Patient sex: M
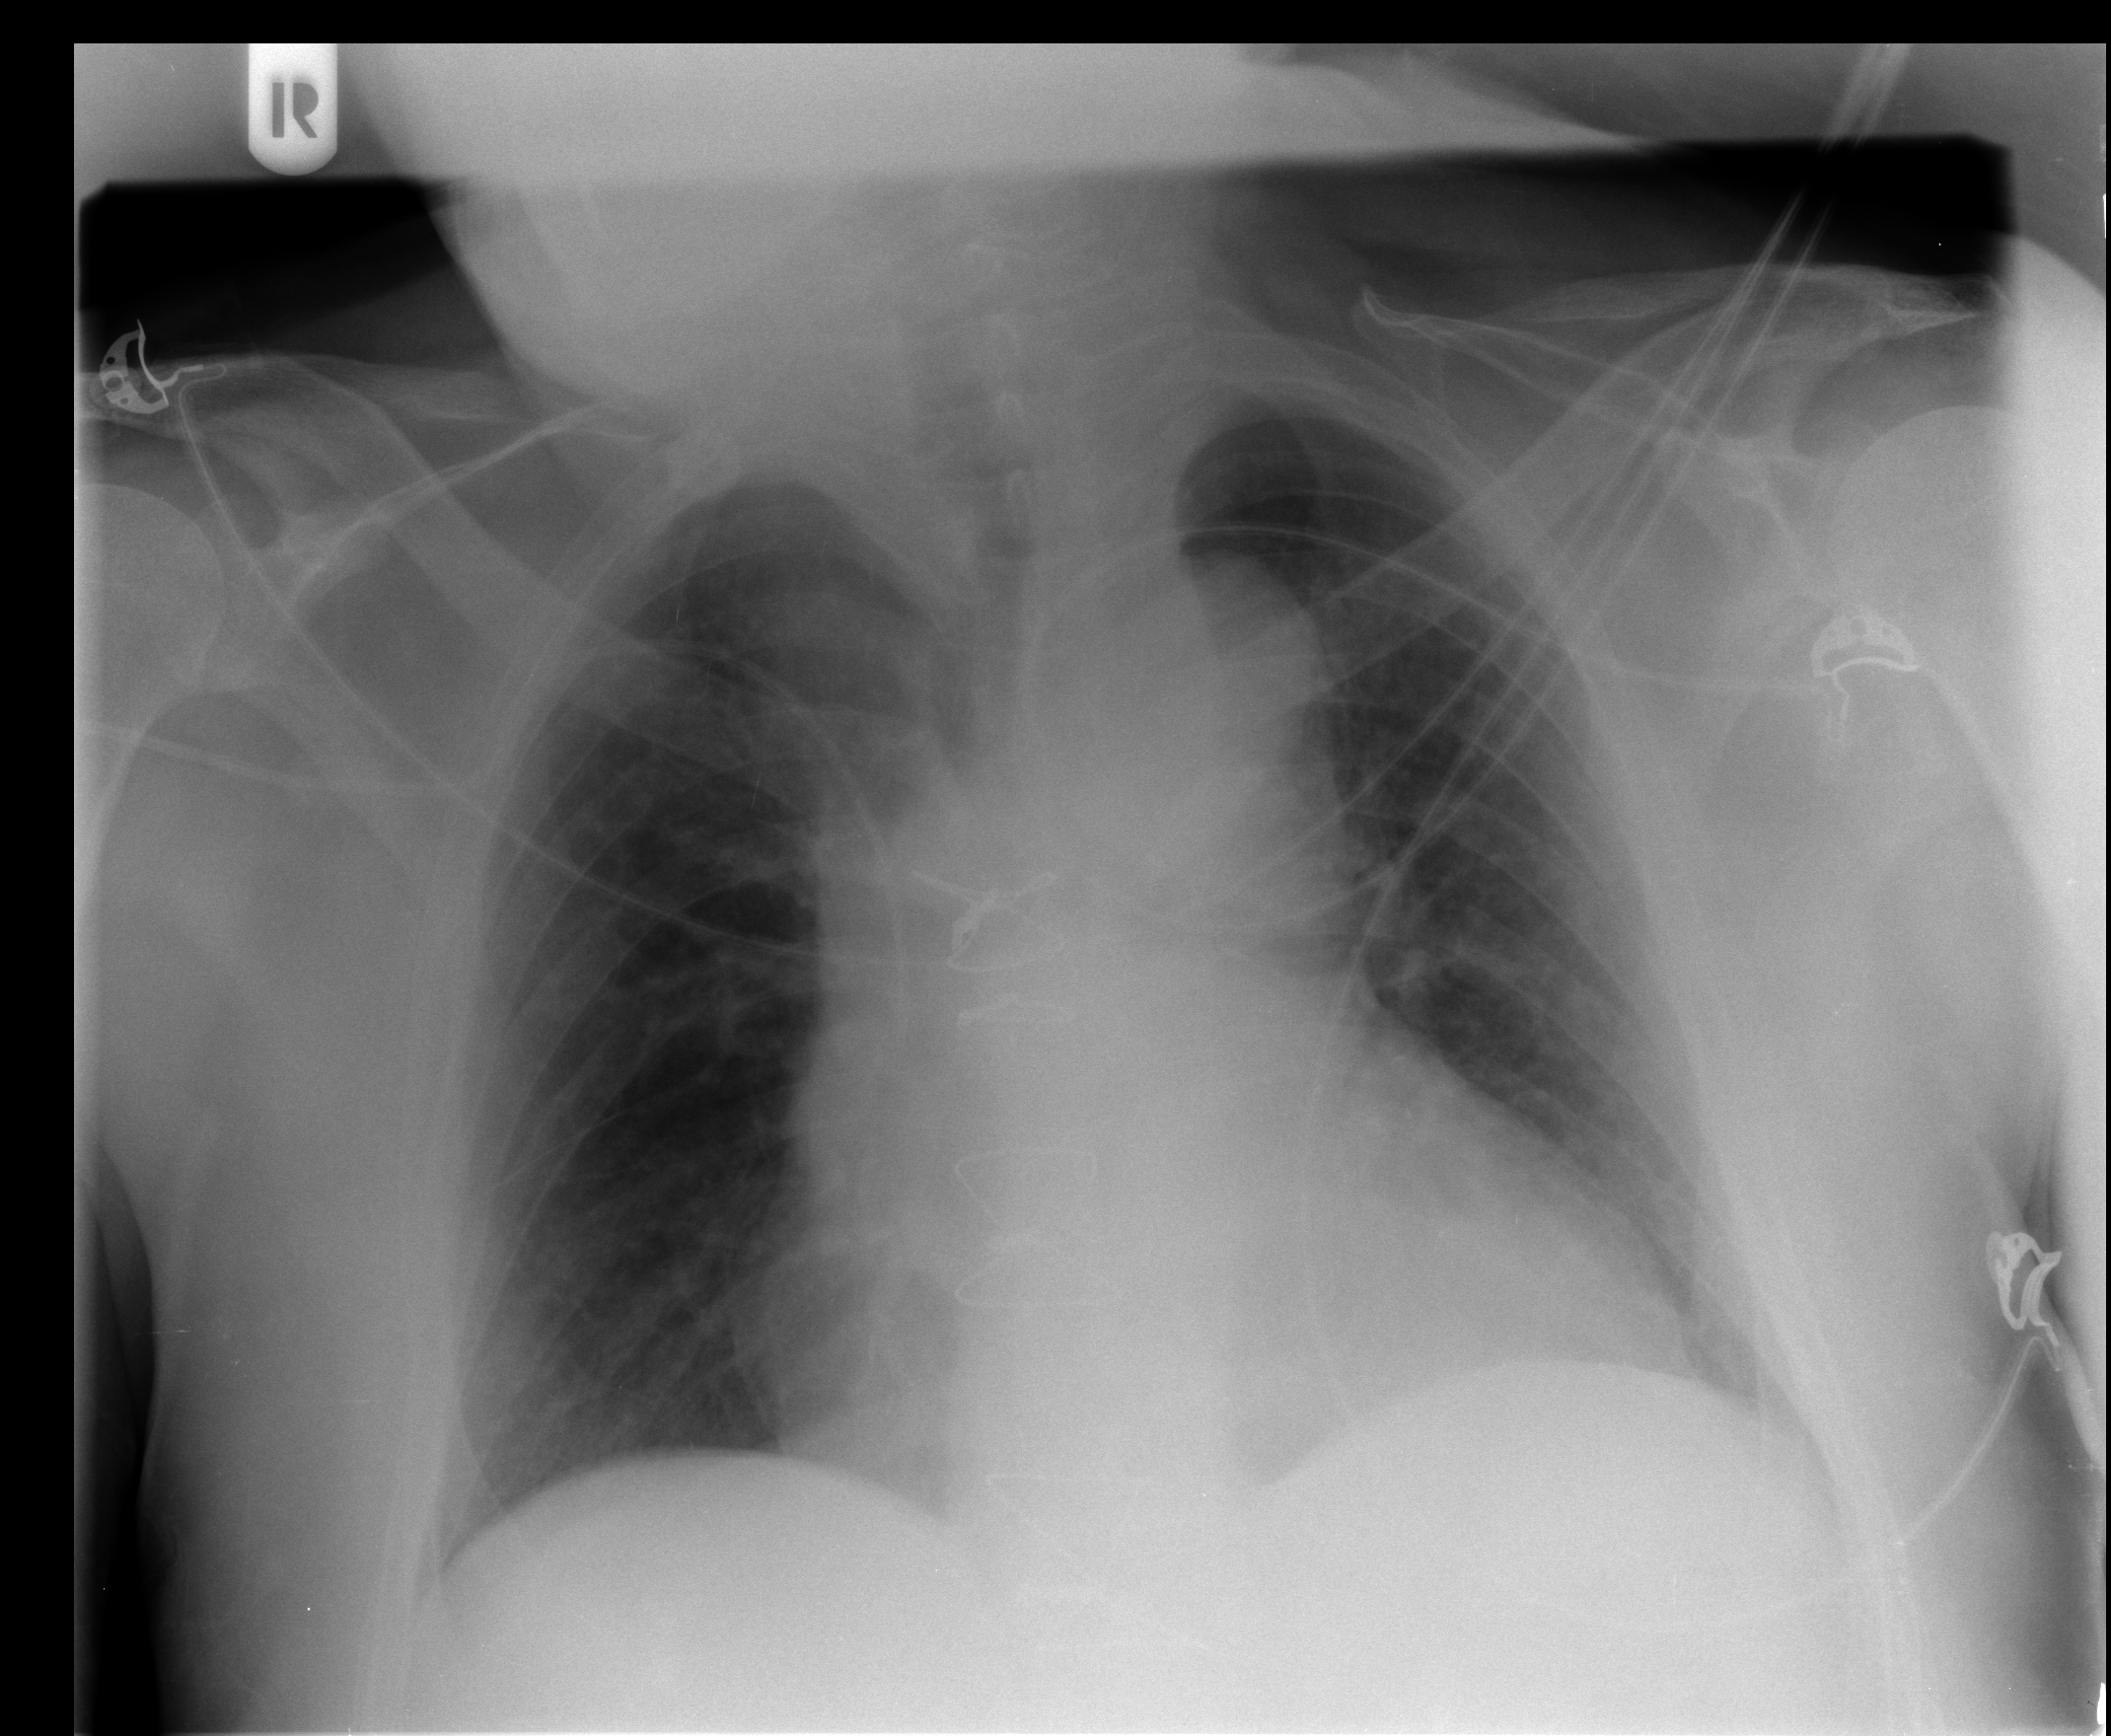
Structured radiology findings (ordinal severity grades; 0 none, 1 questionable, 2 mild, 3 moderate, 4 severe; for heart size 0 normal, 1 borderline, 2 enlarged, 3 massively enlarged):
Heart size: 2
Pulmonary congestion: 2
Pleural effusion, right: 0
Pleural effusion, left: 0
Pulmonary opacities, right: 0
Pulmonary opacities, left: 0
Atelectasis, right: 0
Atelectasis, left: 0